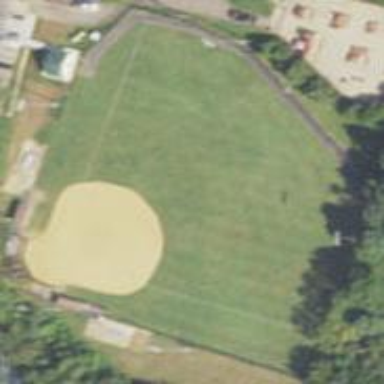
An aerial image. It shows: Baseball pitch for leisure land activities.